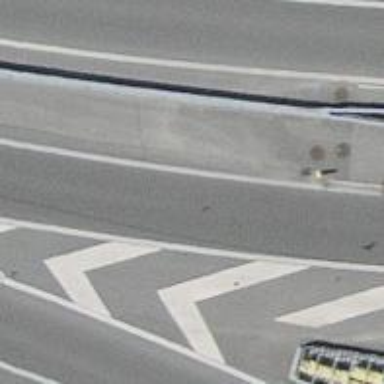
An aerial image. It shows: Asphalt motorway.